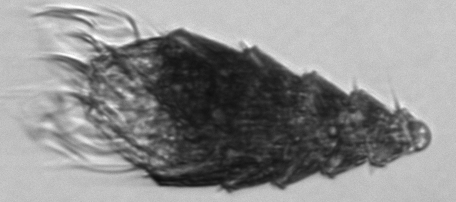
Label: Laboea_strobila